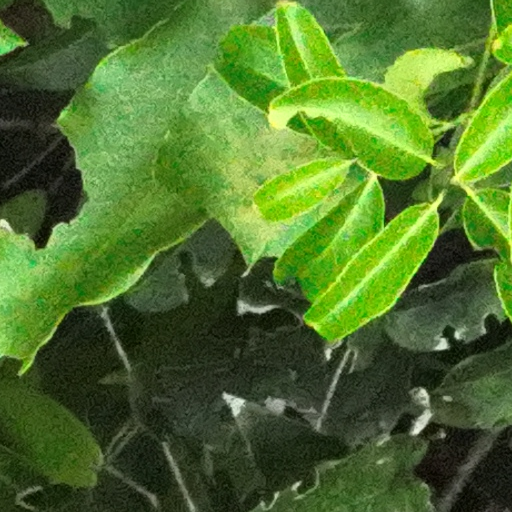
Species: Dipteryx oleifera
GBIF accepted scientific name: Dipteryx oleifera
Crown area (m\u00b2): 326.76